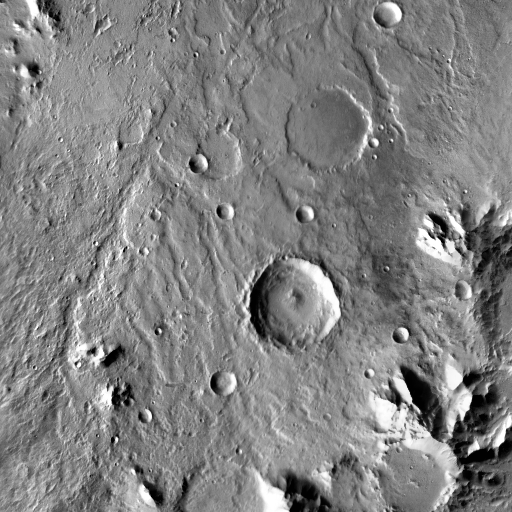
Crater classes present: Background, Other